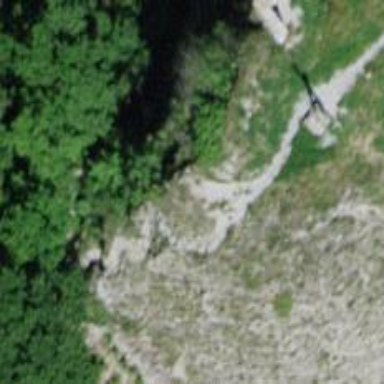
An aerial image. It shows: Rocky path.